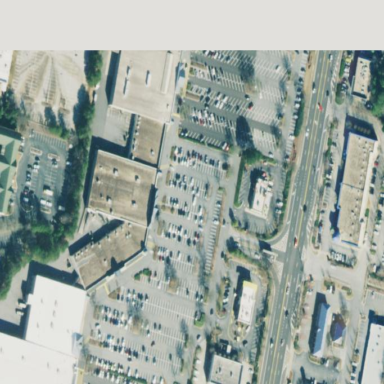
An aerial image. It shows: Retail building in mall.